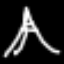
Label: The Eiffel Tower